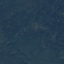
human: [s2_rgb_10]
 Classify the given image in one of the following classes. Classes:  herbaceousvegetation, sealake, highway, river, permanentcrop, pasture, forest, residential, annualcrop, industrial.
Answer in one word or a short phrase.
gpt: Forest